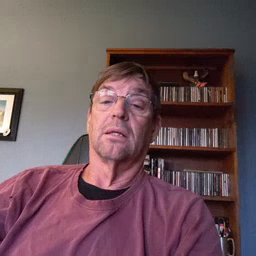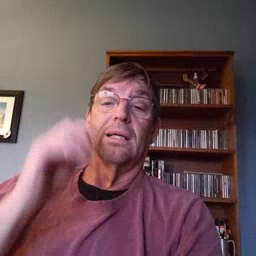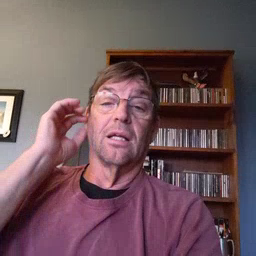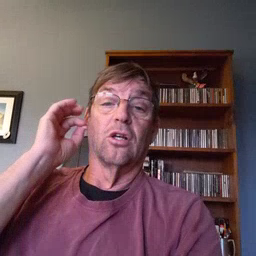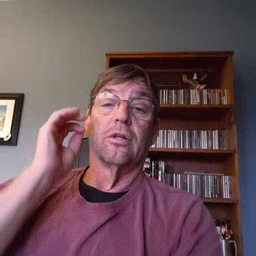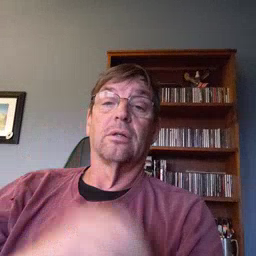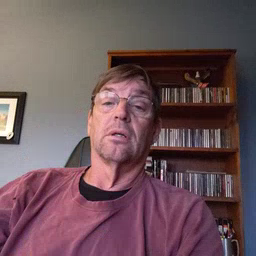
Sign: ear